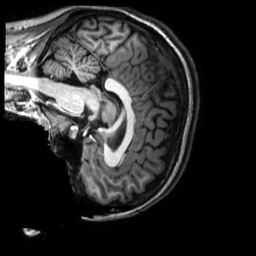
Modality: T1w
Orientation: sagittal
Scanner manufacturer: philips
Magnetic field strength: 3 T
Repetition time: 0.0096 s
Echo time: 0.0046 s